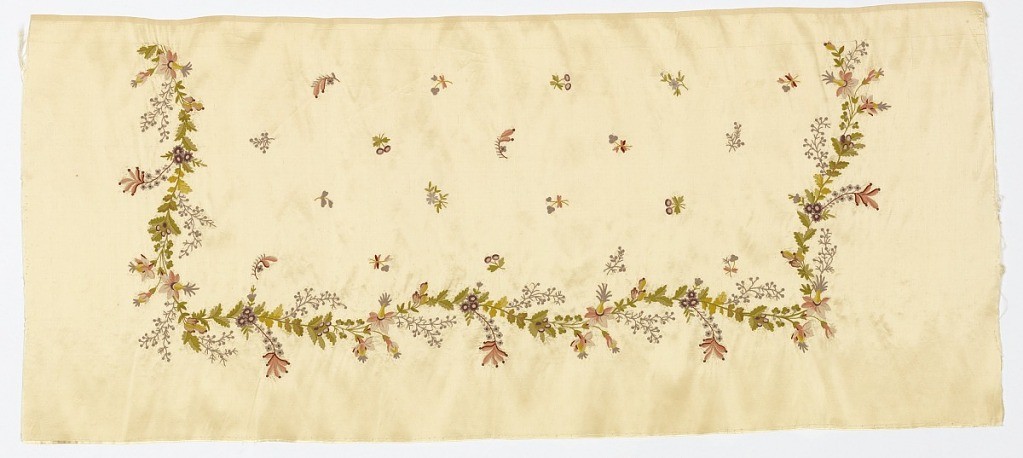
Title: Textile
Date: late 18th–early 19th century
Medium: silk on silk Technique: chain stitch on satin foundation
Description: Rectangular piece of cream-colored satin showing a continuous meandering vine and flower pattern embroidered along three sides of the panel. Inside are small, isolated flower sprigs.